RGB frame:
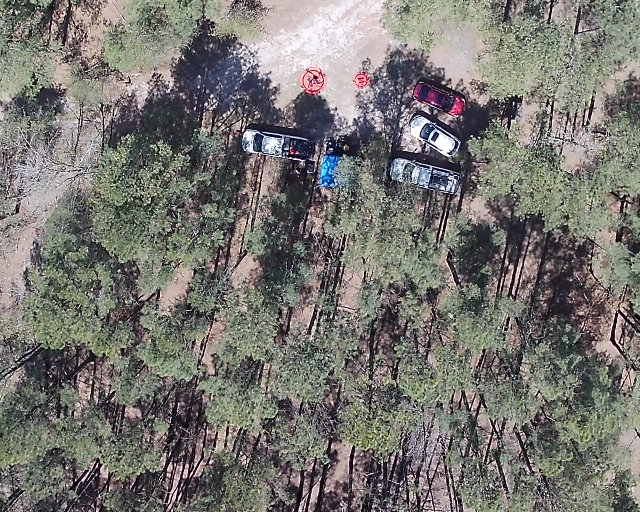
Thermal frame:
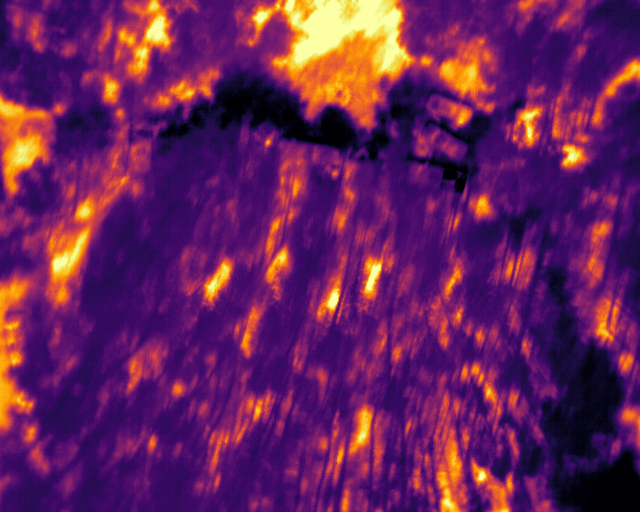
Captured: 2026-02-27 02:42:39
Pixels at or above 80 °C: 0 (fraction of frame: 0)